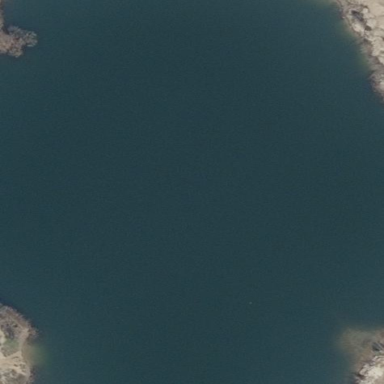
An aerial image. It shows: Pond with natural water.